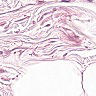
Metastatic tissue present: no